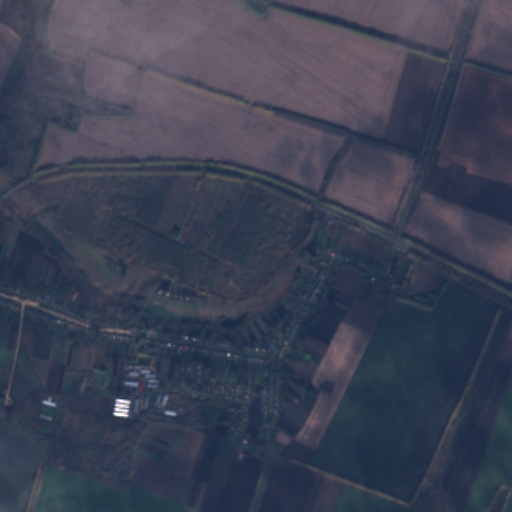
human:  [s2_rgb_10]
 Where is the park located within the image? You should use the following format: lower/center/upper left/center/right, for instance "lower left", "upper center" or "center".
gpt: The park is located in the lower left of the image.
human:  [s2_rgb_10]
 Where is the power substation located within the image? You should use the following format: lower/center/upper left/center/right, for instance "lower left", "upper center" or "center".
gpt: The power substation is located in the center right of the image.
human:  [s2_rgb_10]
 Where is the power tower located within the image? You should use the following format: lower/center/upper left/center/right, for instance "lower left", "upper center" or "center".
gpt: The power tower is located in the upper right of the image.
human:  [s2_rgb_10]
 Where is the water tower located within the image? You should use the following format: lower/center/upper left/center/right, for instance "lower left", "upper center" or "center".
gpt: The water tower is located in the lower left of the image.
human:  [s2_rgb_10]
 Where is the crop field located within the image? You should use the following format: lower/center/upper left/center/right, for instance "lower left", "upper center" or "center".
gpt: There is no crop field in the image.